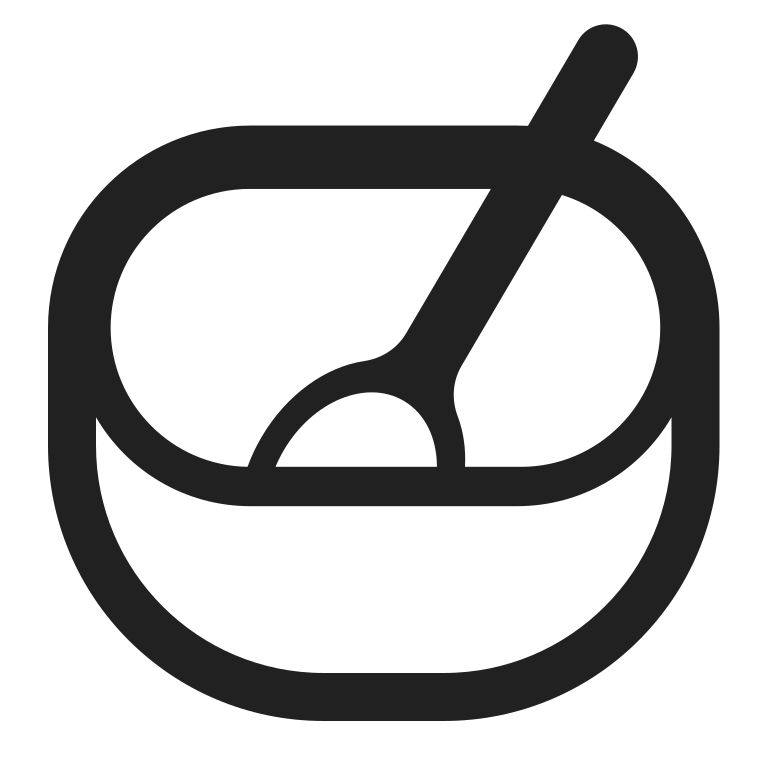
bowl with spoon high contrast